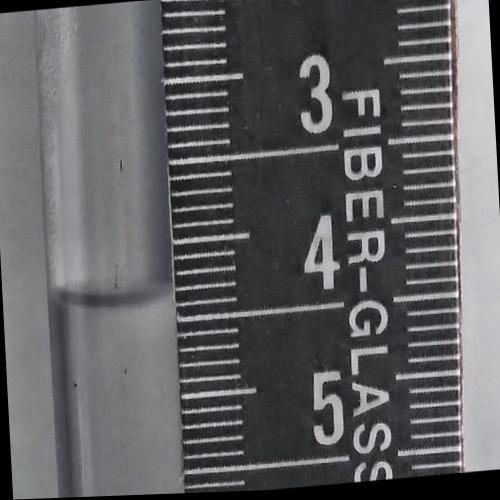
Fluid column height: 4.3 cm